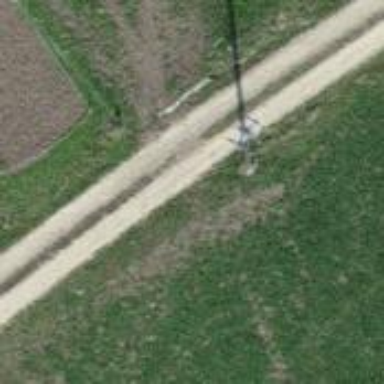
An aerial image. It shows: Power pole.